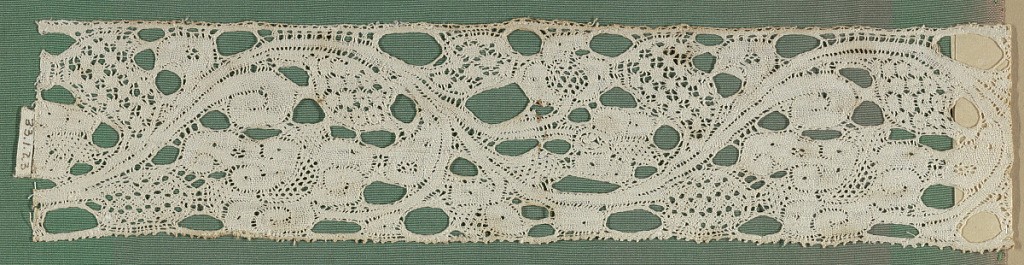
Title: Band
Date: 17th–18th century
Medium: linen Technique: bobbin lace
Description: Band of northern Italian guipure. Open scrolling pattern with brides.